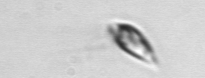
Label: Oxytoxum